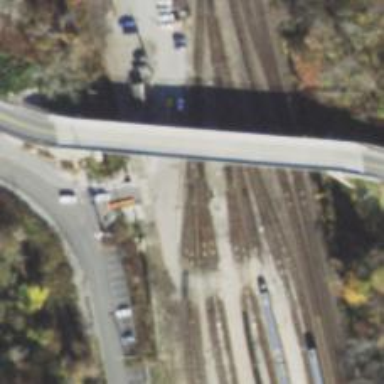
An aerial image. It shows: Electrified railway yard with rails.